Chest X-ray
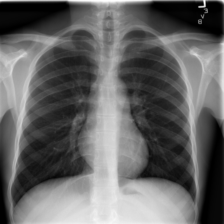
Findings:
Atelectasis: negative
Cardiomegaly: negative
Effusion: negative
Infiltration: negative
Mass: negative
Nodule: negative
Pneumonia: negative
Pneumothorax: negative
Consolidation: negative
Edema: negative
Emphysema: negative
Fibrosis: negative
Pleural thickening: negative
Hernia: negative